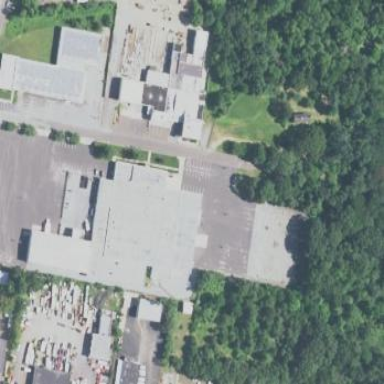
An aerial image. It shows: Warehouse.